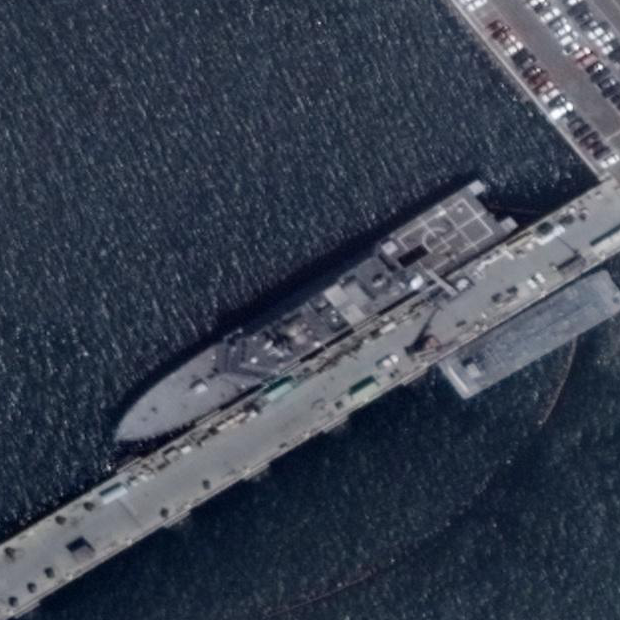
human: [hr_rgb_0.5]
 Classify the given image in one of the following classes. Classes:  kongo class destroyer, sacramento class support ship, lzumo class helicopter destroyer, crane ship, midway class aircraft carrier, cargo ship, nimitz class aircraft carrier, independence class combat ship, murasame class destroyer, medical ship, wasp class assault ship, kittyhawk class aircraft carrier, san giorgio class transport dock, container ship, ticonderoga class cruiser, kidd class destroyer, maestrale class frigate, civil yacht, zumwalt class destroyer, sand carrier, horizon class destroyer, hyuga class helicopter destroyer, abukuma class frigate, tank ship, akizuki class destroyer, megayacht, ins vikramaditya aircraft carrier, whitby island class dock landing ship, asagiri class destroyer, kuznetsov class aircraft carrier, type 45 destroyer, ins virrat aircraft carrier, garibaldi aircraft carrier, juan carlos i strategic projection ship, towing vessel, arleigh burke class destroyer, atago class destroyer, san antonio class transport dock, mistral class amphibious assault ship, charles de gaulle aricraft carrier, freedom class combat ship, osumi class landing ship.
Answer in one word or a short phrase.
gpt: Freedom class combat ship